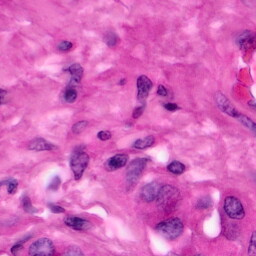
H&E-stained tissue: Pancreatic